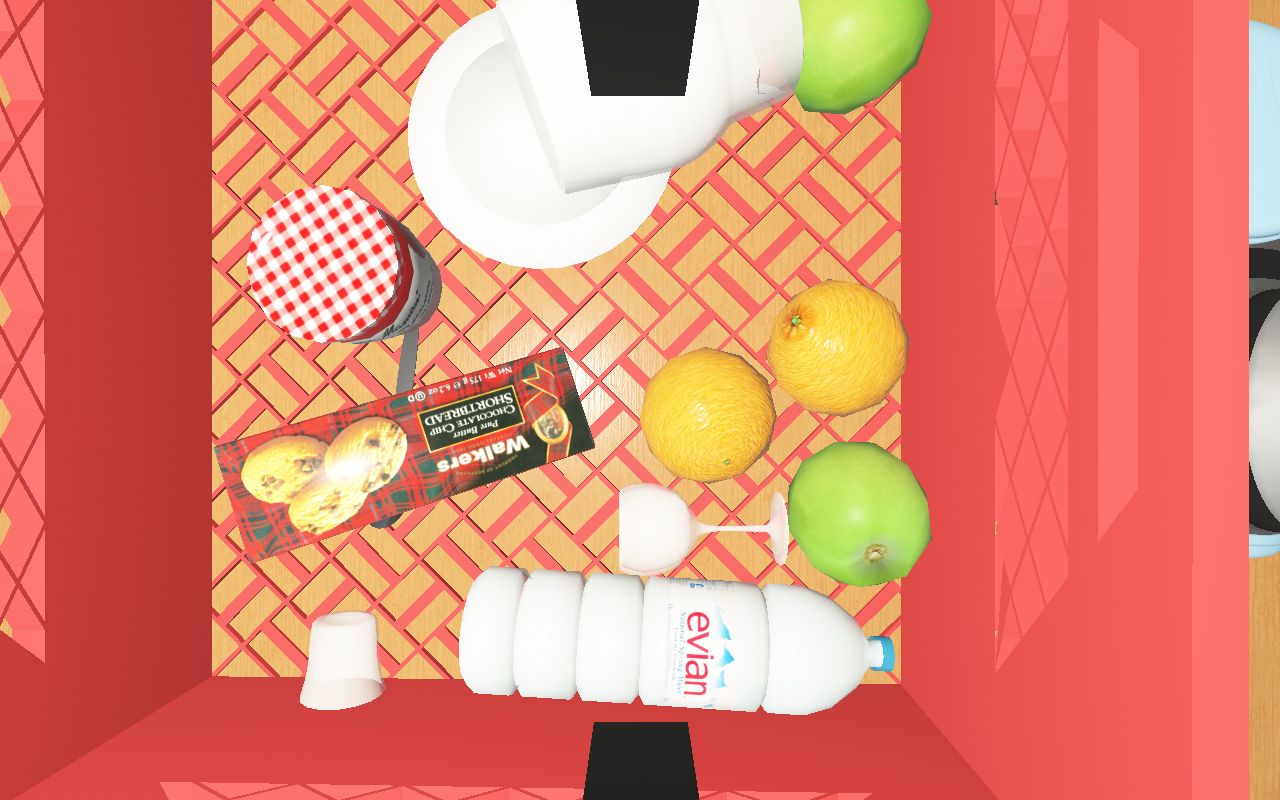
Objects in the scene:
carafe
apple
apple
orange
orange
cereal box
biscuit box